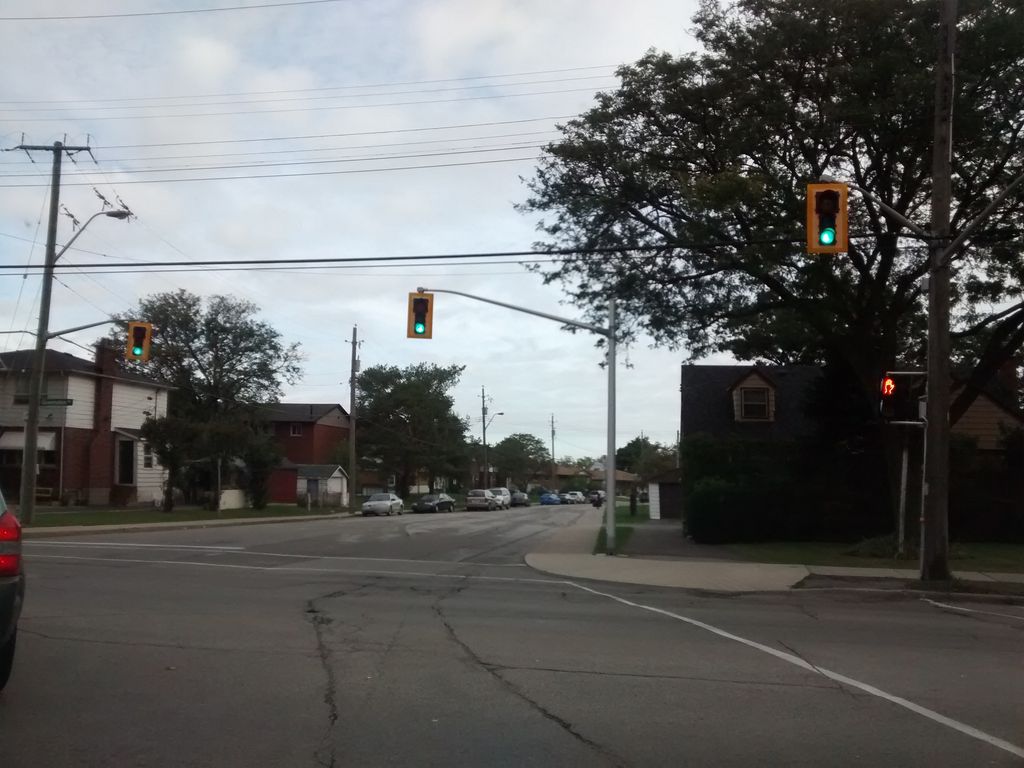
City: hamilton